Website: crate-barrel
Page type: billing-address
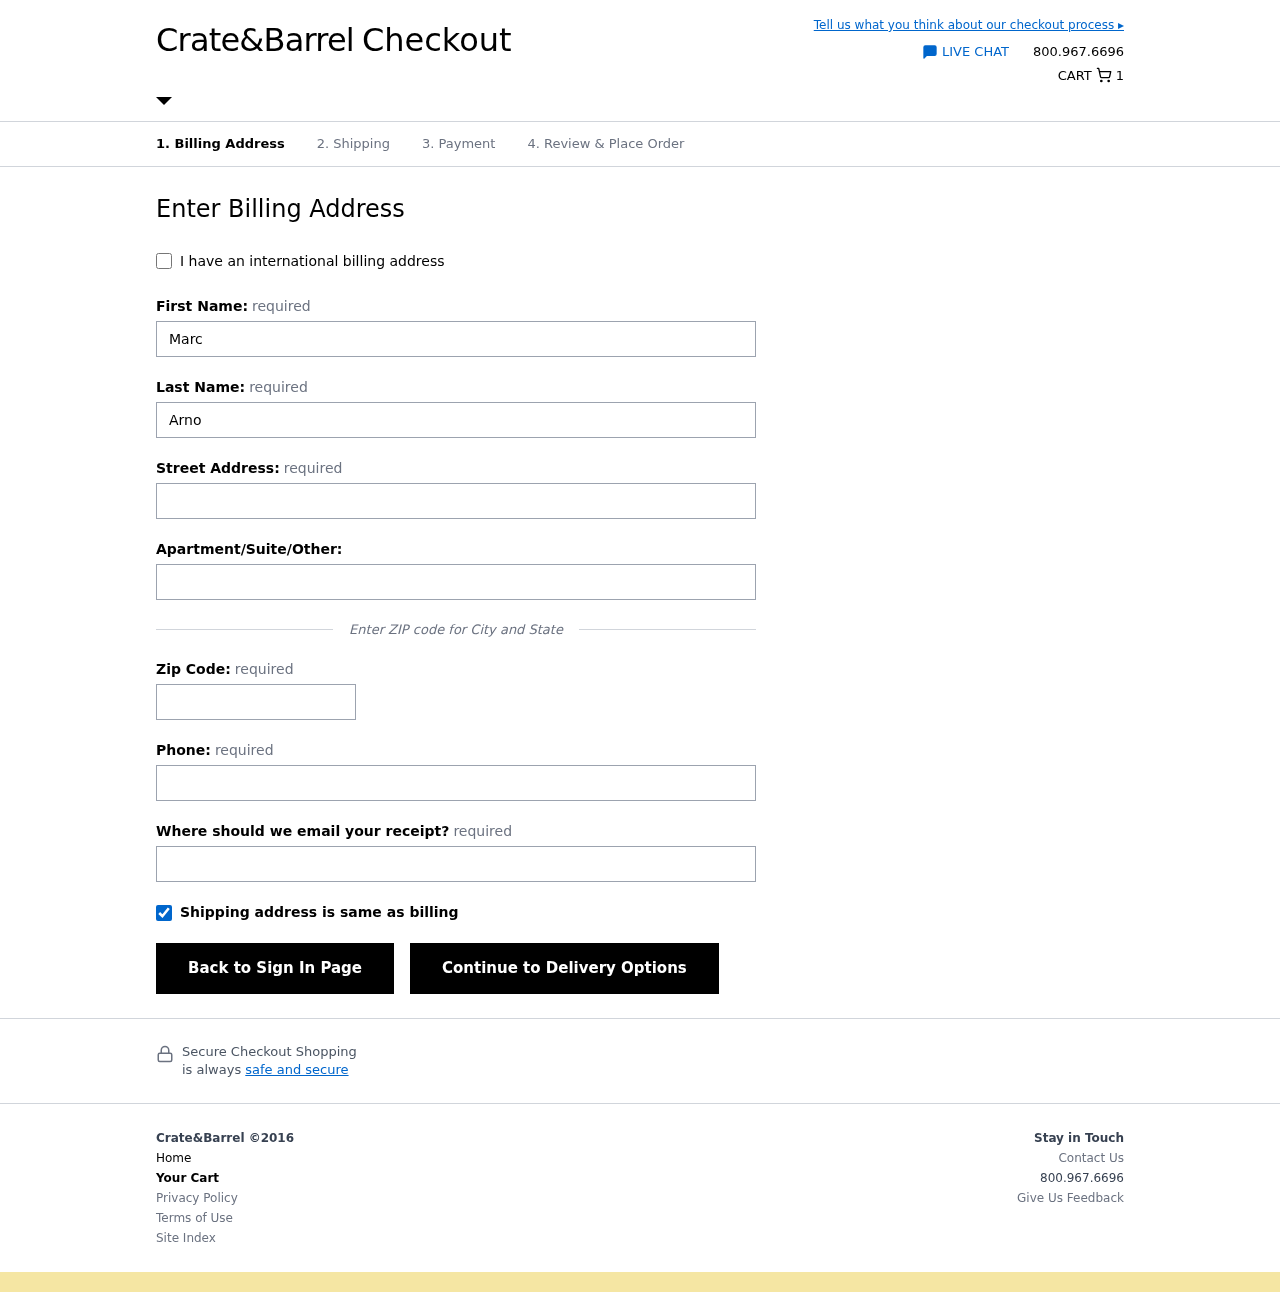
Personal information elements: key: PII_EMAIL
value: marnold@gmail.com
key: PII_FIRSTNAME
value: Marc
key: PII_LASTNAME
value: Arnold
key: PII_PHONE
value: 7629443804
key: PII_POSTCODE
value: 86339
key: PII_STREET
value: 3400 Hester Green Suite 224
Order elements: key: ORDER_NUM_ITEMS
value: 1